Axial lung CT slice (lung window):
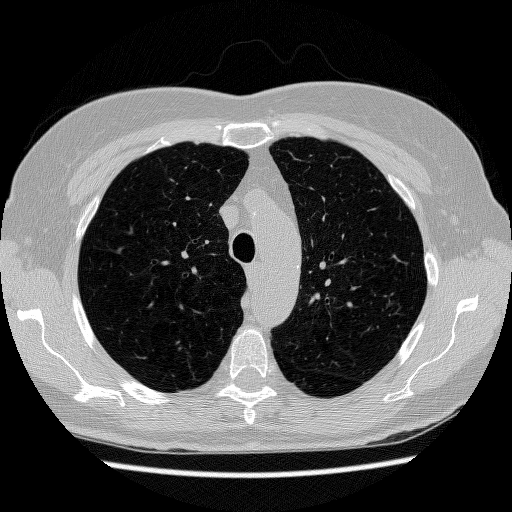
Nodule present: no